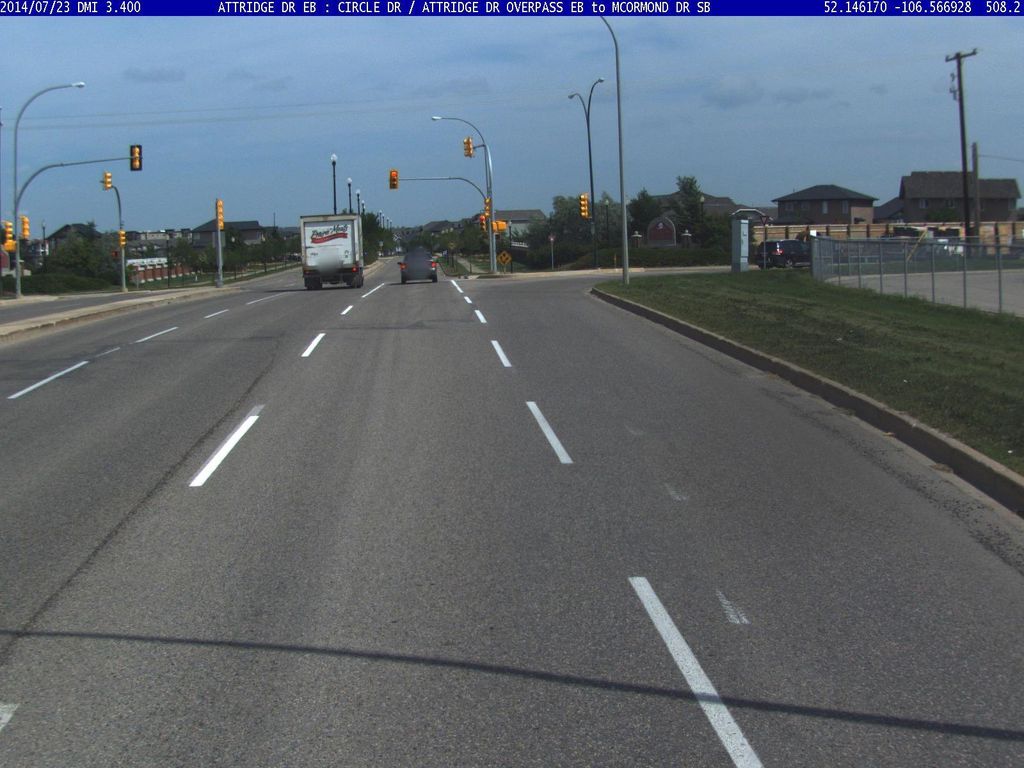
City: saskatoon